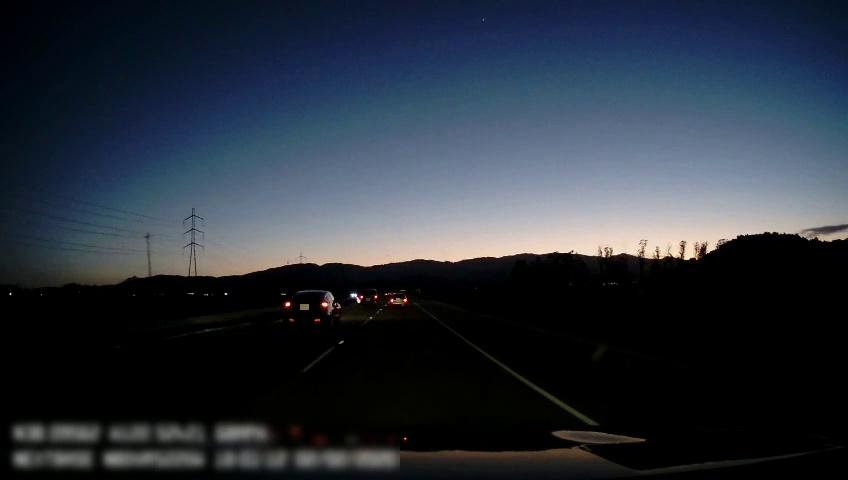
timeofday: Dusk/Dawn/Twilight
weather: Sunny
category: Drivable Space
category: Vehicles | Car
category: Vehicles | Car
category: Vehicles | Car
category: Lanes | Current Lane
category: Lanes | Alternate Lane